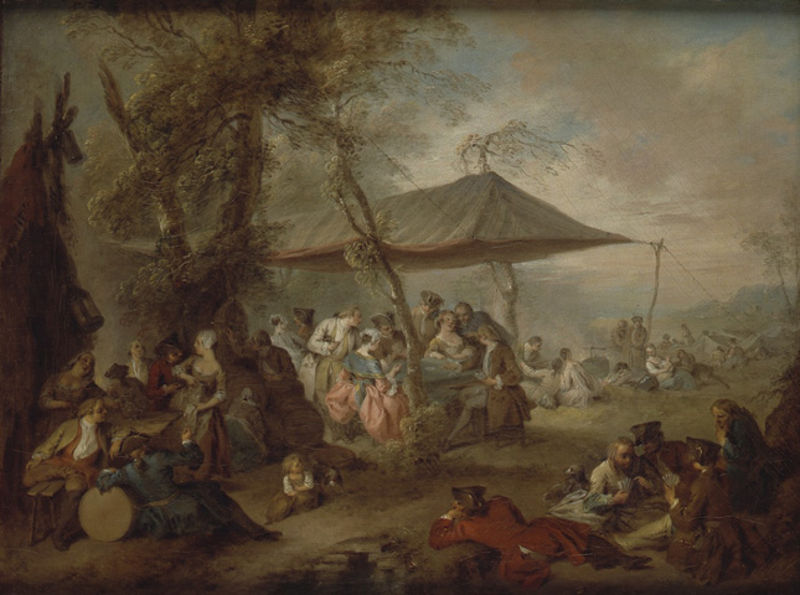
Titel: Freuden des Soldatenlebend
Künstler: Jean-Bapt. François Pater
Standort: Karlsruhe
Institution: Staatliche Kunsthalle Karlsruhe
Schlagwörter: baum, blau, blätter, dunkel, gemälde, gruppe, himmel, mann, weiß, wolken, aquarell, bäume, frauen, grün, landschaft, menschen, sitzen, abend, braun, frankreich, hut, hüte, kleid, kleider, lampe, laterne, männer, nacht, pastell, tisch, tische, dach, hund, rot, tiere, weg, wiese, wolke, fest, gesellschaft, leute, malerei, rock, feier, flaschen, gelage, bild, öl, natur, wind, schnüre, kind, musiker, rokoko, rosa, wald, genre, kinder, liegen, düster, genrebild, ausflug, picknick, rast, platz, bank, krieg, seile, sturm, wetter, blue, celebration, chair, crowd, gathering, hat, men, people, red, soldaten, soldier, white, women, bench, black, country, dark, dress, ladies, seated, sitting, table, karten, kartenspiel, spielen, draussen, vergnügen, looking, pink, brown, faden, liegend, spiel, seil, uniform, dreispitz, fass, trommel, armee, bänke, verschwommen, wood, singen, lanschaft, clouds, man, sky, tree, mittelalter, girl, distance, horizon, trees, hain, wäldchen, baldachin, child, zeltlager, himel, landpartie, watteau, pavillon, light, road, im freien, pavillion, shadow, coats, dog, drum, hats, rope, storm, children, flag, zelt, erwachsene, lager, mann frau, spass, feast, festival, lantern, party, trunk, jagdszene, zeltdach, family, planning, himmer, ground, kleide, rain, war, gemeinschaft, plane, outdoors, tent, shade, paitning, eating, playing, drunk, humans, outdoor, tan, edelleute, shelter, drinking, camping, redcoats, camp, reclining, gentlemen, canopy, kartenspieler, picnic, freier himmel, barrel, relaxed, thought, game, kine, dinner, 18. jahrhundert, stake, games, cards, sky', laying, playing cards, solders, 17th century, tricorn, relaxing, poverty, gaming, gambling, festivity, festive, höfische szene, zelt menschen, ländliches fest, tricorner, drunken, cardplaying, aud´sflug, playing carts, caldron, plannning, betsy ross, card players